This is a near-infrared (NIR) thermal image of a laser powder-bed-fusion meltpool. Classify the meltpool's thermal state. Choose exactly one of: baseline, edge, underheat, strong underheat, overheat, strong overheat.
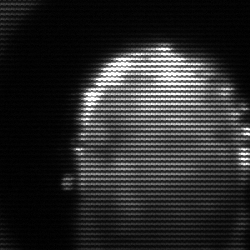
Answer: baseline